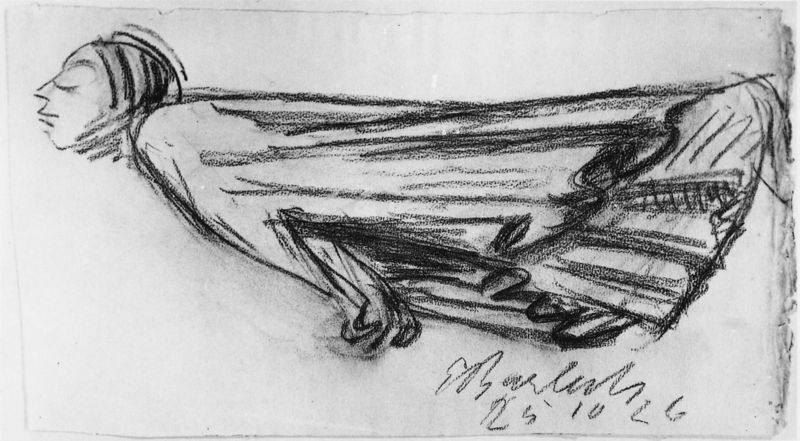
Titel: Entwurf zum Güstrower Ehrenmal
Künstler: Ernst Barlach
Institution: Güstrow, Ernst Barlach  Stiftung
Schlagwörter: dunkel, flügel, hand, mann, weiß, frau, grau, kleid, mund, nase, profil, schwarz, skizze, zeichnung, rock, augen, falten, gesicht, signatur, auge, gewand, haare, mantel, person, ohren, fliegen, engel, schnell, schrift, studie, signiert, falte, datum, name, flug, kohle, schwarz-weiß, künstler, karrikatur, strich, fliegend, gespenst, entwurf, gezeichnet, kohlestift, zeichnug, schrif, datiert, flaten, barlach, blick nach oben, m, ma, kohjle, hintergrund leer